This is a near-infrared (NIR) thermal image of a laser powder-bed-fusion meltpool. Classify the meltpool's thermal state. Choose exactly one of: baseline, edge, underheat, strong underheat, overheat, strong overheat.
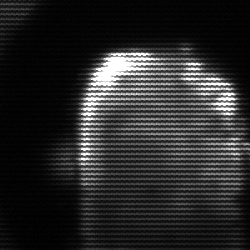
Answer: baseline